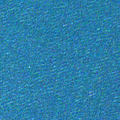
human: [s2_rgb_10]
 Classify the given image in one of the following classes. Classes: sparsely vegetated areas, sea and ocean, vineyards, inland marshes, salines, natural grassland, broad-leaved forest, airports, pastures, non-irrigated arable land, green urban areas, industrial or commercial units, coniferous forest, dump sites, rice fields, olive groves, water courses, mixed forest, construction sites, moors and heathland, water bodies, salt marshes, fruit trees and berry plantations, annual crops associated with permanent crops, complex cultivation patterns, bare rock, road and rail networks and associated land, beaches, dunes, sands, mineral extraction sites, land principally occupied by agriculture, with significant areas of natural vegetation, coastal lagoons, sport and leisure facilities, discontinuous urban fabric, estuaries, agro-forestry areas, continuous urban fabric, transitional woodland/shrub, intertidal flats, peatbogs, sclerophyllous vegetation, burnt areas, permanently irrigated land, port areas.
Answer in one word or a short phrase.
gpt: sea and ocean